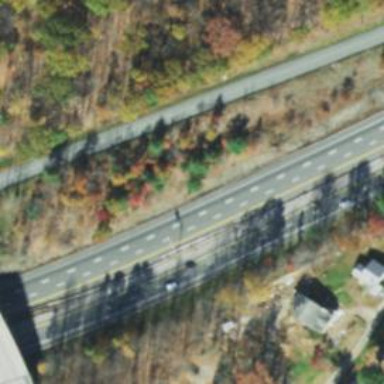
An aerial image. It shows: Asphalt motorway.